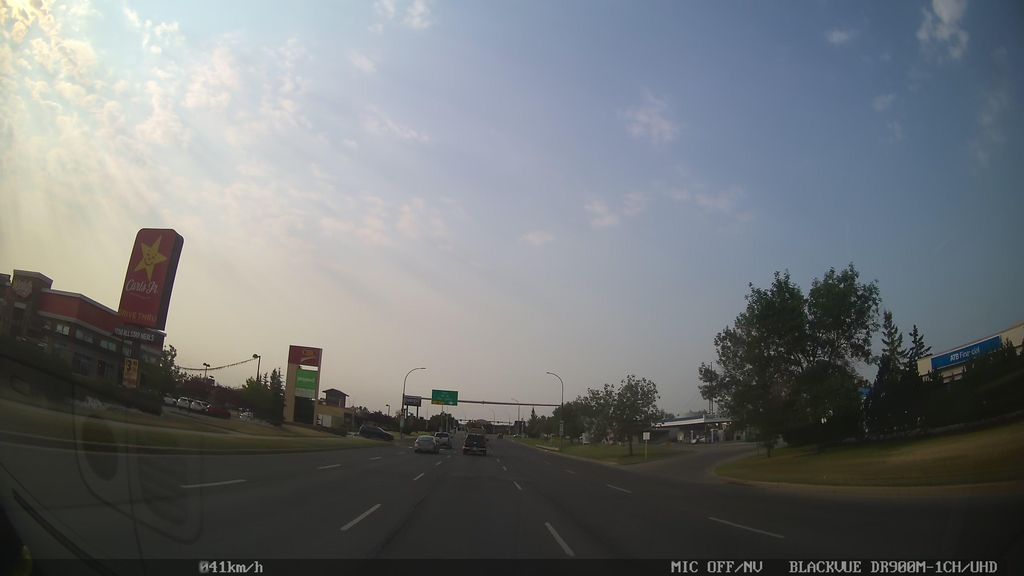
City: edmonton